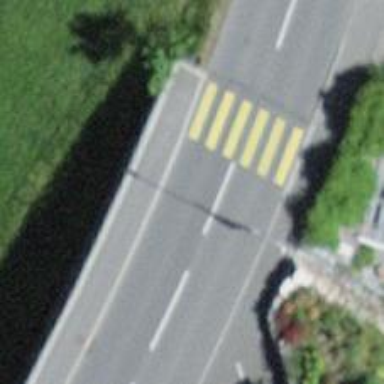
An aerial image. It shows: Zebra crossing for pedestrians.